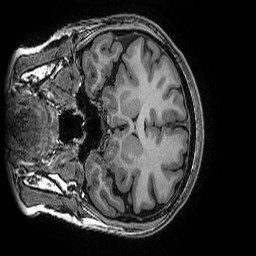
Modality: T1w
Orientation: coronal
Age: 28
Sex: female
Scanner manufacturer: ge
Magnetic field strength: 3 T
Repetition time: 0.00856 s
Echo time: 0.003356 s